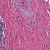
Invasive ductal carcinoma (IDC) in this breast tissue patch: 1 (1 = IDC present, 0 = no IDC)